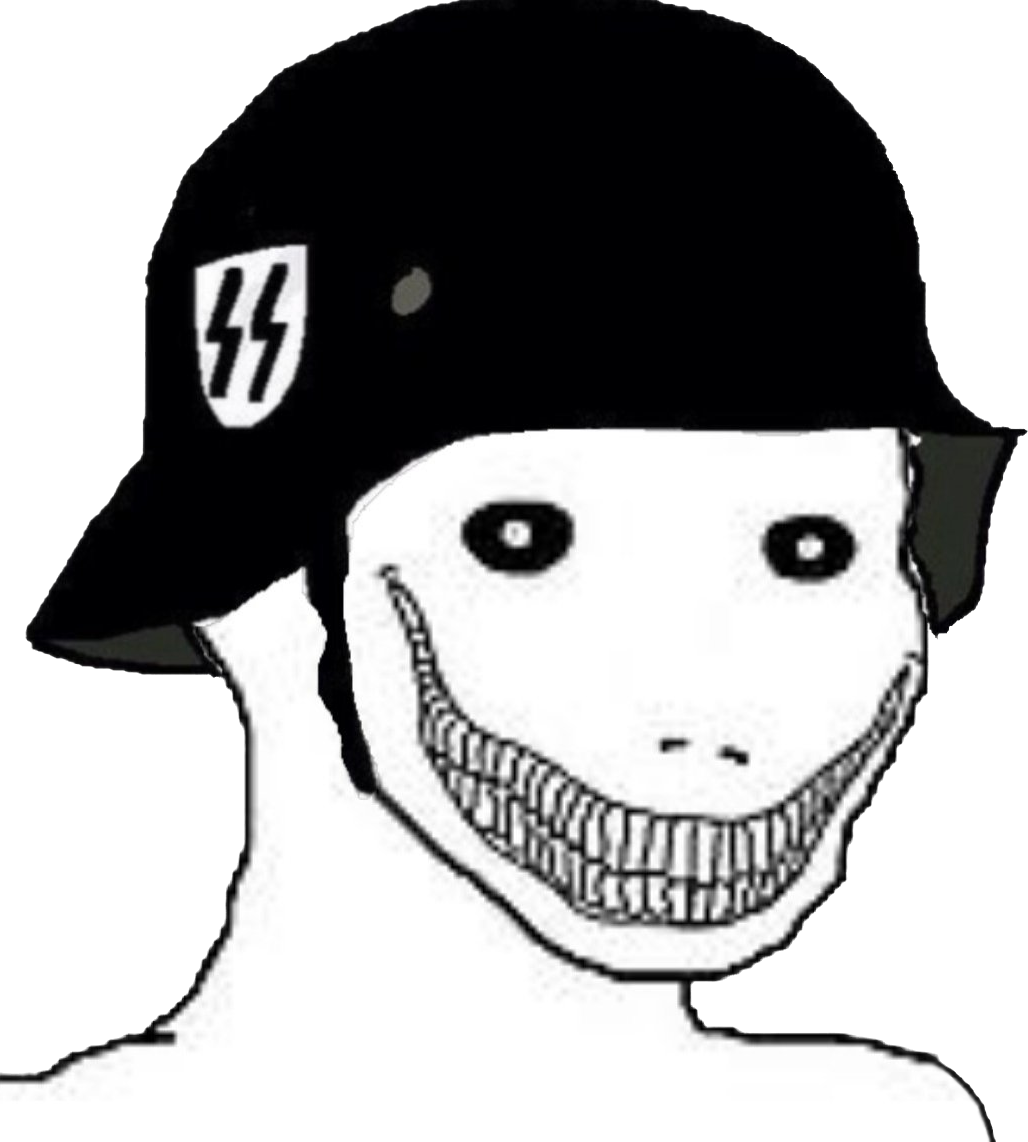
Label: 5_Oomer